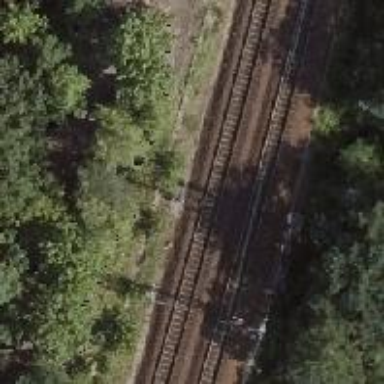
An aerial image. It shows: Railway signal.